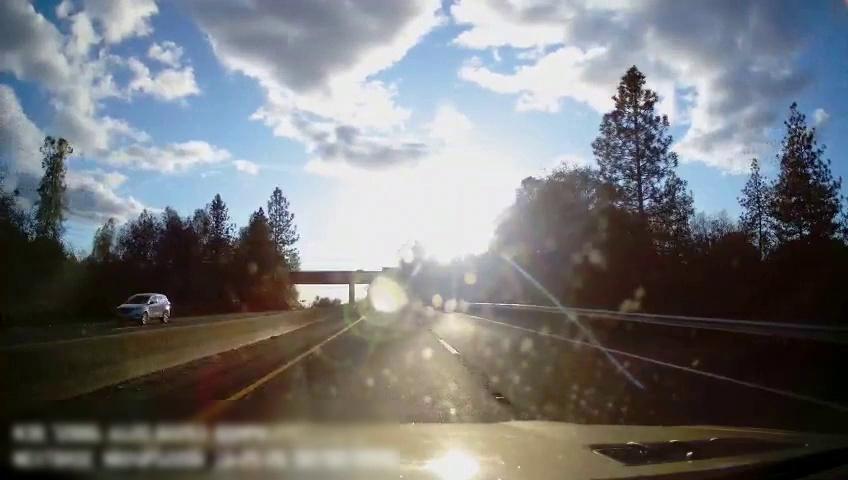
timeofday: Day
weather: Sunny
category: Drivable Space
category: Drivable Space
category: Vehicles | SUV
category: Lanes | Current Lane
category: Lanes | Alternate Lane
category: Lanes | Current Lane